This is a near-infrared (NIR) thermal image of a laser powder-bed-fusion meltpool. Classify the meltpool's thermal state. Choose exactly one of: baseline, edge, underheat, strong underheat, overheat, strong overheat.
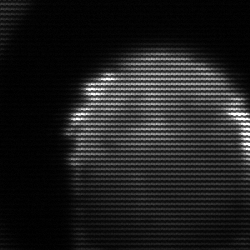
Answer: edge